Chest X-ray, PA view. Patient: 59 years old, sex F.
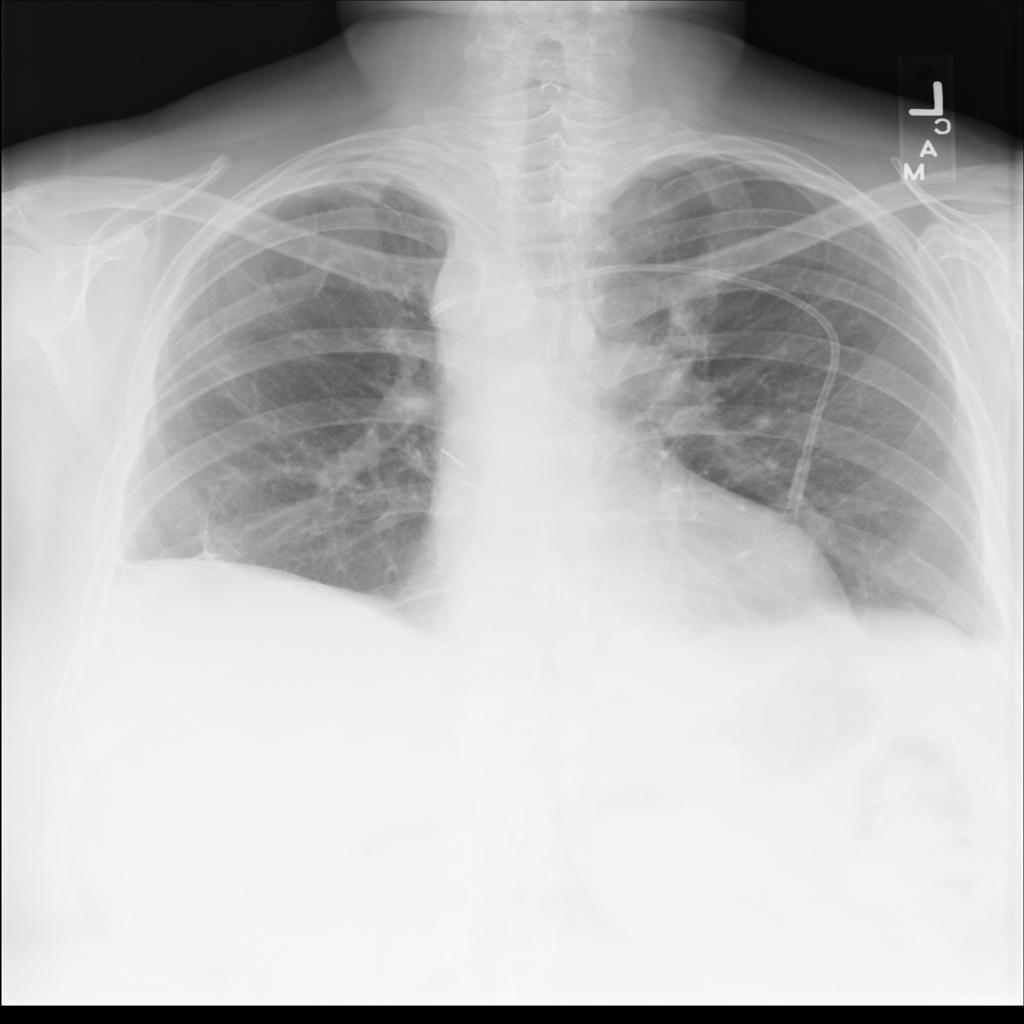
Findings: No Finding